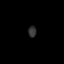
Tissue: skin
Cell type: Epithelial cells
Senescence score: 0.2737
Nuclear area (px): 91
Mean DAPI intensity: 48.89